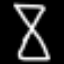
Label: hourglass